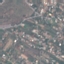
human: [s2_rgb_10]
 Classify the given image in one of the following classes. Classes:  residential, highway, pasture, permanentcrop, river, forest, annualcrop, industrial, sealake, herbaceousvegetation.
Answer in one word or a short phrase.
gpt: Residential